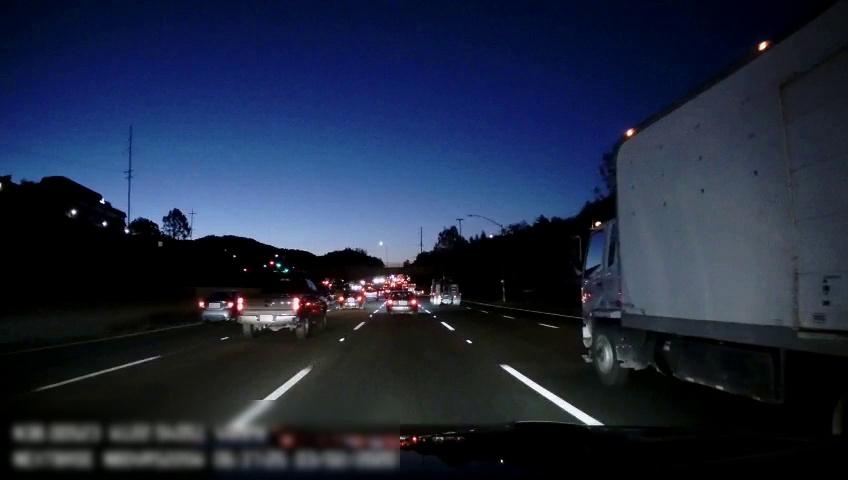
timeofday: Night
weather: Other
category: Drivable Space
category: Vehicles | Other LV
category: Vehicles | SUV
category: Vehicles | Truck
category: Vehicles | Car
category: Vehicles | Car
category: Vehicles | Truck
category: Vehicles | Car
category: Lanes | Alternate Lane
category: Lanes | Current Lane
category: Lanes | Current Lane
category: Lanes | Alternate Lane
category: Lanes | Alternate Lane
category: Lanes | Alternate Lane